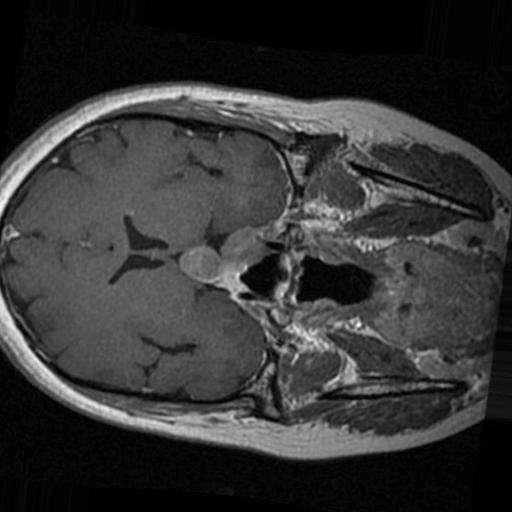
Label: brain_tumor